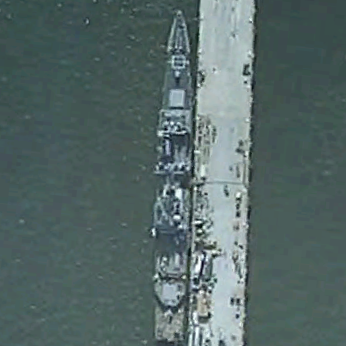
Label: cruiser